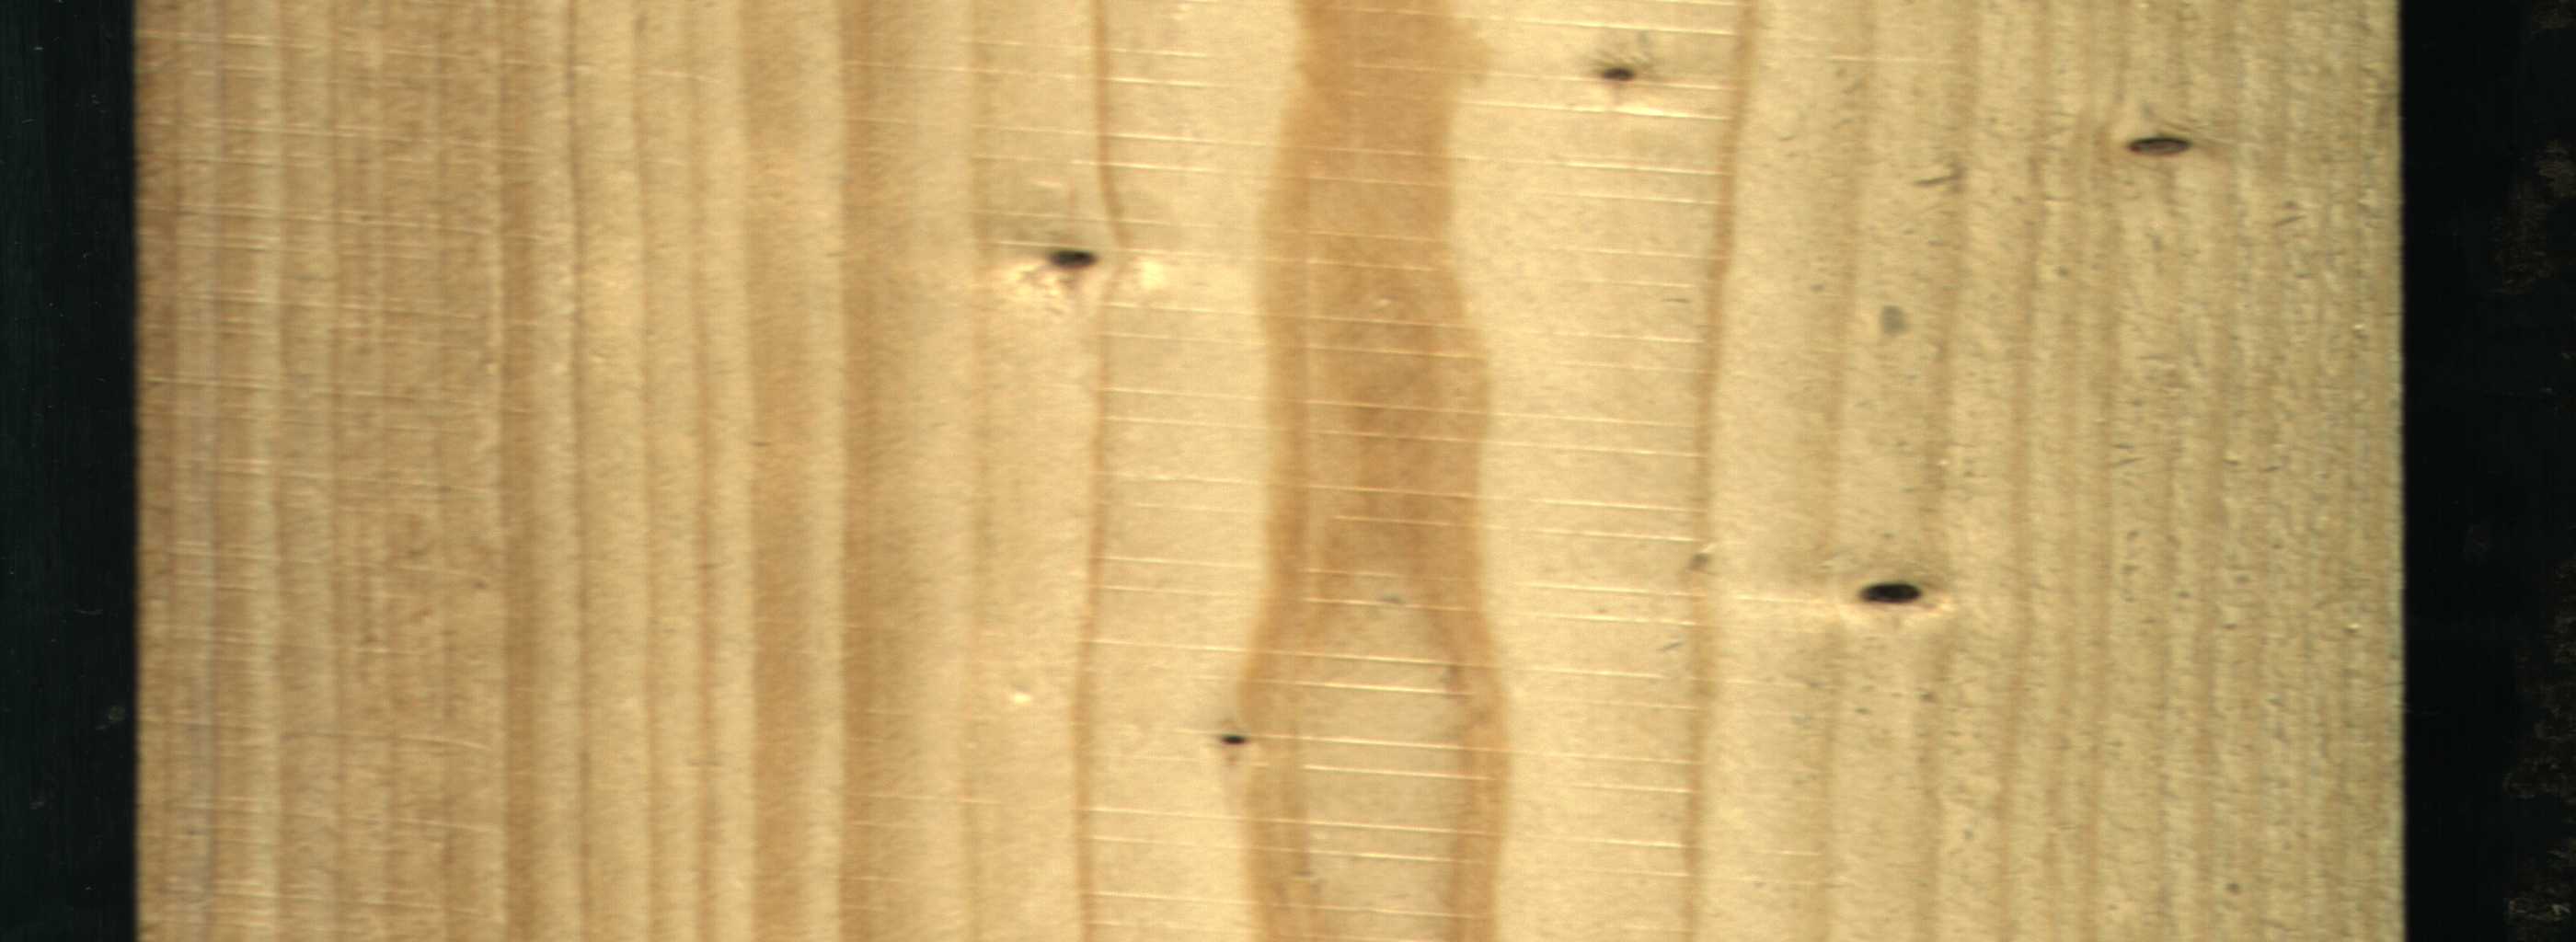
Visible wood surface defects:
Dead_Knot
Dead_Knot
Dead_Knot
Live_Knot
Live_Knot